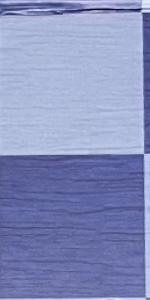
Label: Empty